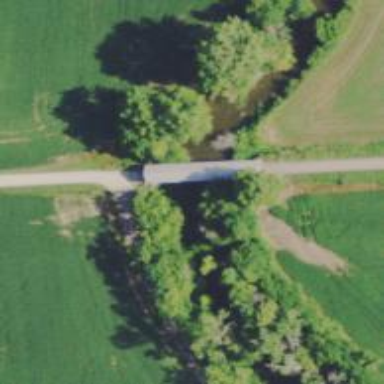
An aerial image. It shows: Unclassified road with covered bridge.